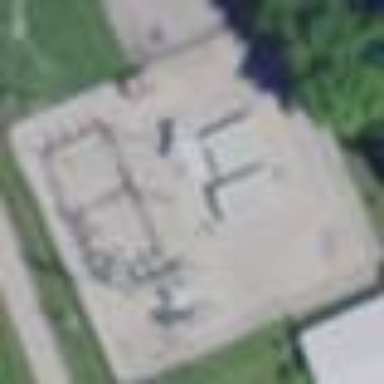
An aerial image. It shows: Power substation.